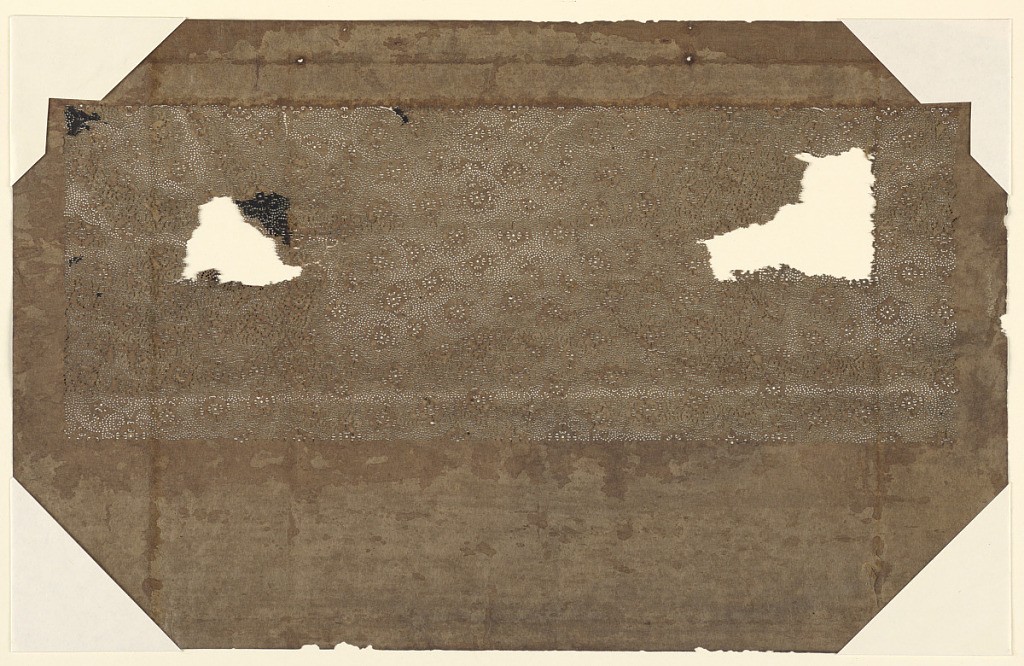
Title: Hand Drum Motif
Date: late 18th - mid 19th century
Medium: Mulberry paper (kozo washi) treated with fermented persimmon tannin (kakishibu)
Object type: Katagami
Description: Commonly found are textiles are hand drums (Tsuzumi), which are traditional Japanese drums. Using the komon technique, repeated spiral and floral patterns create this textile design. The upper left and right portion are significantly damaged.